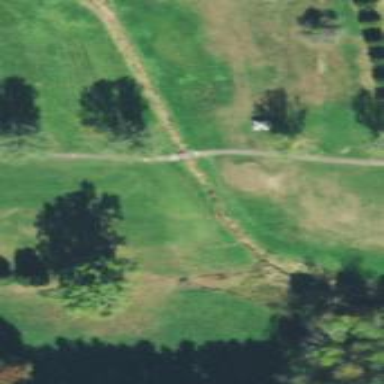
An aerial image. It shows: Path bridge over golf course.